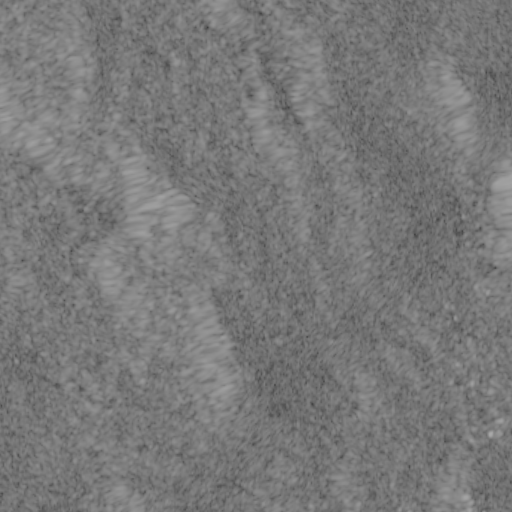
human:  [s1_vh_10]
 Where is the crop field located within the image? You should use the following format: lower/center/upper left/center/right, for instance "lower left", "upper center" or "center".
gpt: The crop field is located in the lower right of the image.
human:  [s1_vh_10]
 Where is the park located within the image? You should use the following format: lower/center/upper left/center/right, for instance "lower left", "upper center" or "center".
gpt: The park is located in the lower right of the image.
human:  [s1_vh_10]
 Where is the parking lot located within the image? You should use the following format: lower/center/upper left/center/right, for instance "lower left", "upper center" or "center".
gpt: The parking lot is located in the lower right of the image.
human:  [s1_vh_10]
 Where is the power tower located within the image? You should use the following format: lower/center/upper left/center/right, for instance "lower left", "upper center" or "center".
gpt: The power tower is located in the lower of the image.
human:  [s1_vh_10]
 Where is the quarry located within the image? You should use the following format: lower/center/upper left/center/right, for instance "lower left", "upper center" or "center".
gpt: There is no quarry in the image.

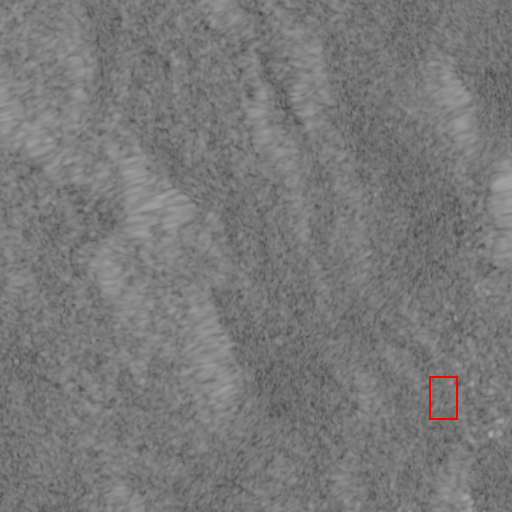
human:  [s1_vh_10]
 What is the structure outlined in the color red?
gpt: The structure outlined in red is a crop field.
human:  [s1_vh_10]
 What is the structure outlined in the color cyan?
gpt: There is no cyan outline.